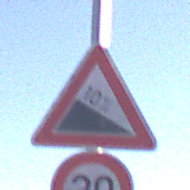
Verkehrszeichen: Gefaelle10
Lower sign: Geschwindigkeit30
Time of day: SunriseSunset
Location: Outdoor (Nature)
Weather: Clear
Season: NotSpecified
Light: Natural